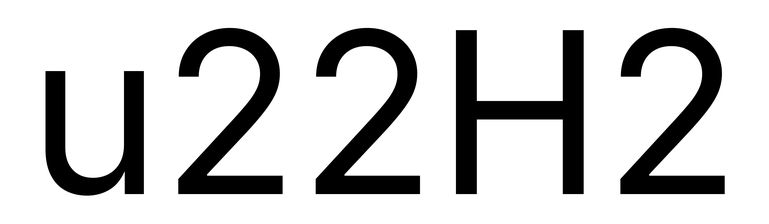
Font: Inter_Regular